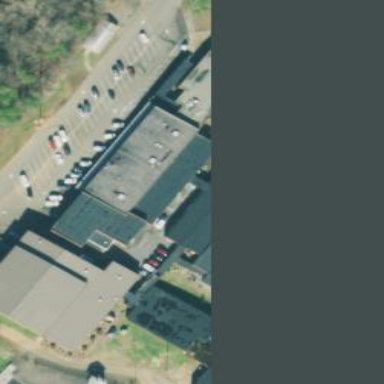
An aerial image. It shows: School building.